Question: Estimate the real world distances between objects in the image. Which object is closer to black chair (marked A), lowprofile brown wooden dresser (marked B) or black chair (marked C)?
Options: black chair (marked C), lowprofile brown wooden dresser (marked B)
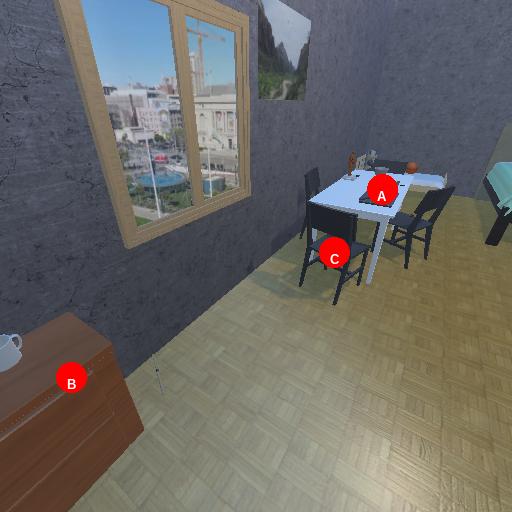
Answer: black chair (marked C)